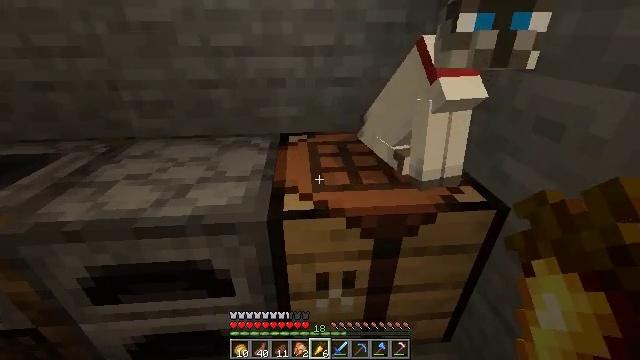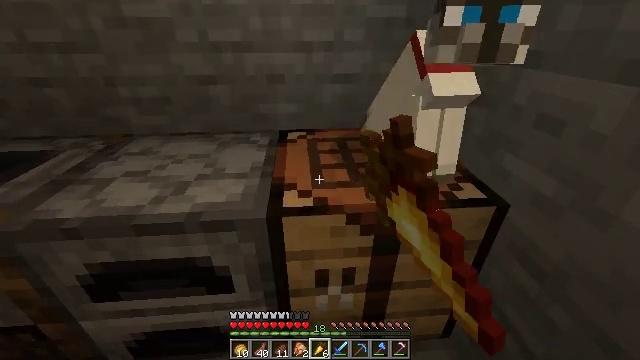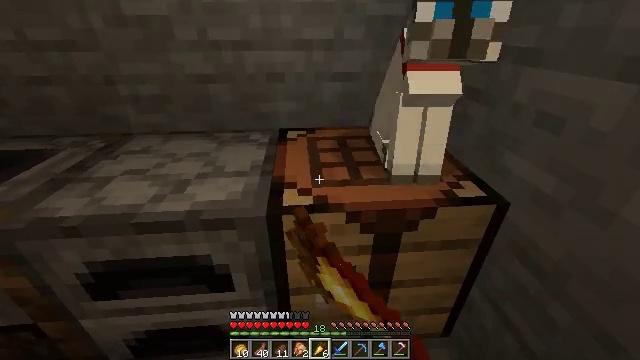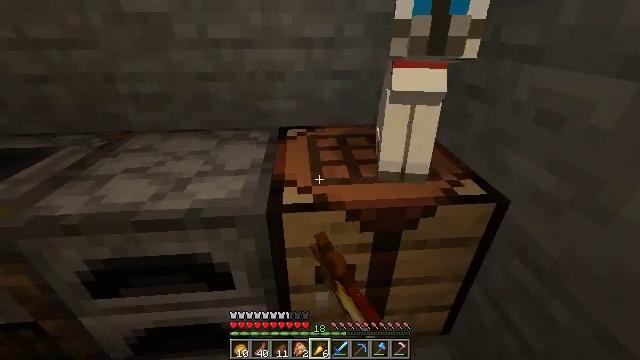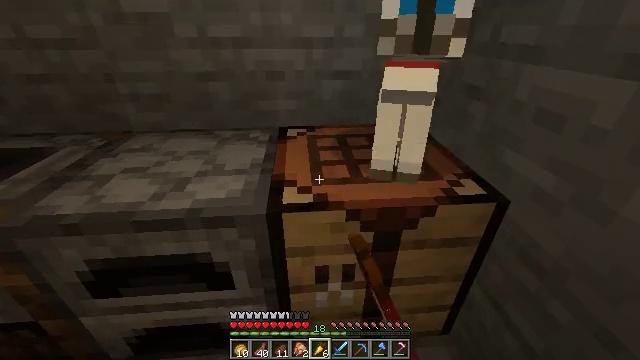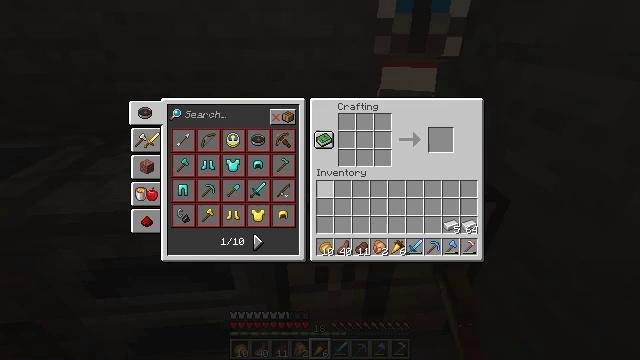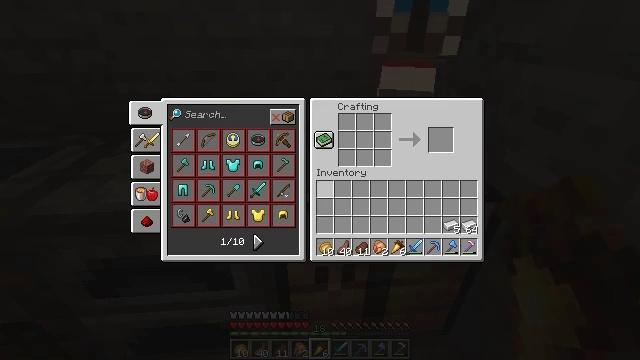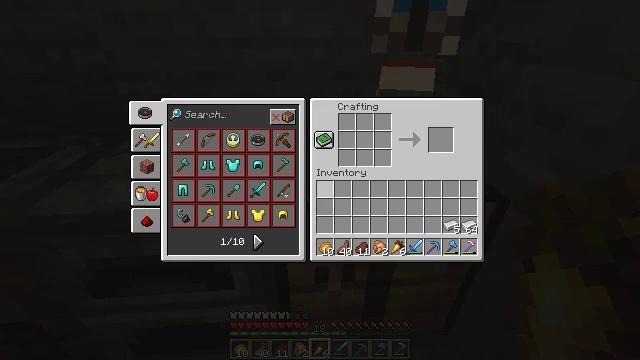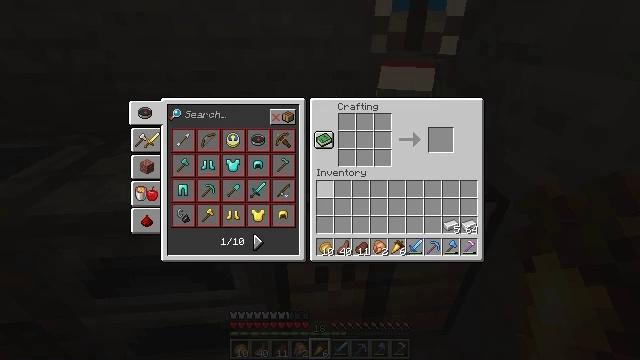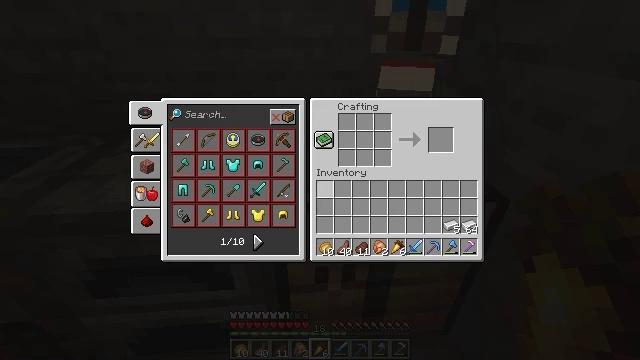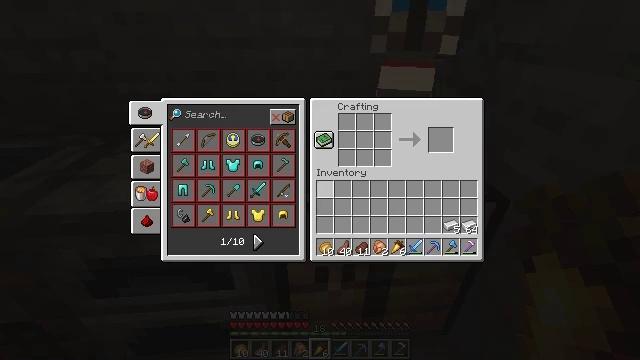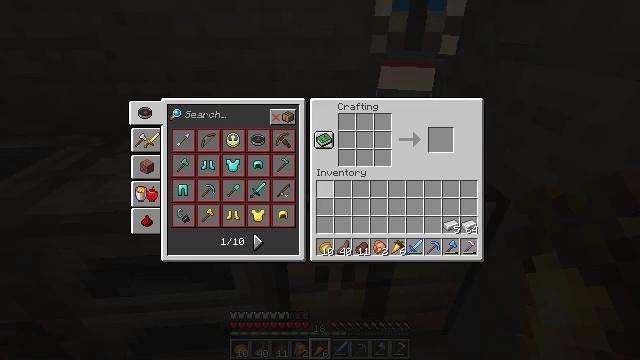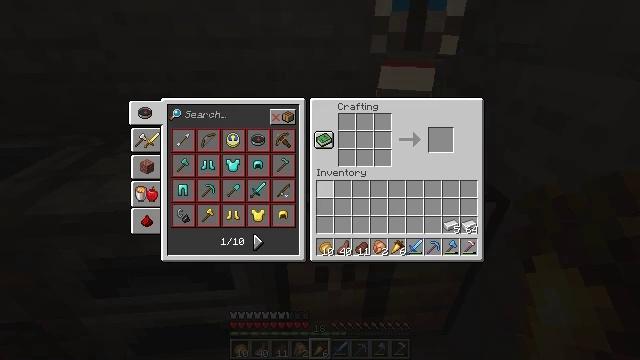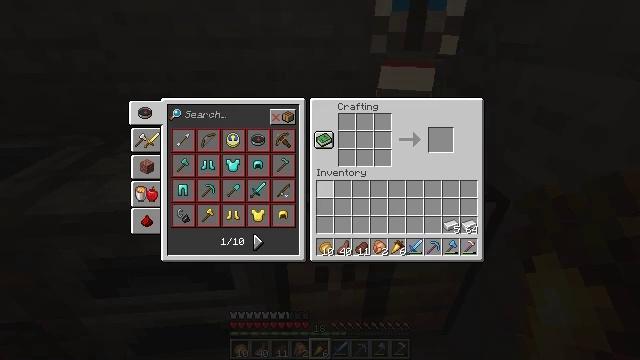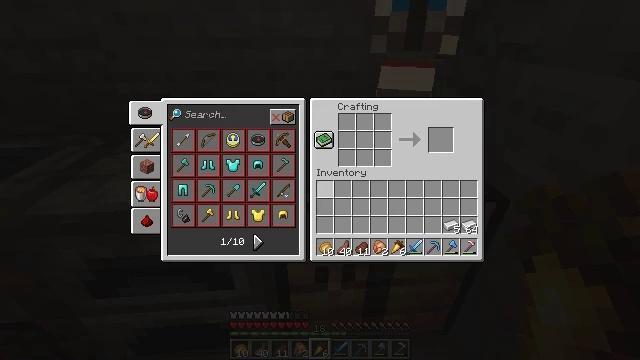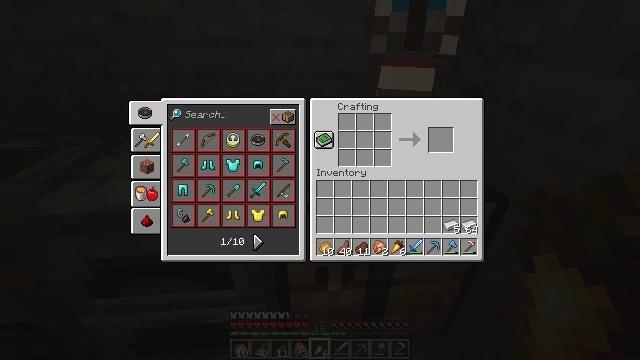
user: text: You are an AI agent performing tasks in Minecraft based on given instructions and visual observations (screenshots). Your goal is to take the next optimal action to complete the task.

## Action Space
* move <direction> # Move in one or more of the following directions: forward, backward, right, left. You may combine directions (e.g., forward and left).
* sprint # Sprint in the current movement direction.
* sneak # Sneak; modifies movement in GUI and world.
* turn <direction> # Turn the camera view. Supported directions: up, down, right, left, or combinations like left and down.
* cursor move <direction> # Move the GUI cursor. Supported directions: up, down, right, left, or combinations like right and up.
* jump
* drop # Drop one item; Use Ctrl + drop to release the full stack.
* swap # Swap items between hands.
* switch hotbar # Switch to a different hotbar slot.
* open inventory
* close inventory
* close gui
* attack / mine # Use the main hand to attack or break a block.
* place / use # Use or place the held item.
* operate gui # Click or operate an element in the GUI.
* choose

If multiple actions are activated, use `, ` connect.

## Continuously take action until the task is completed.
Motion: motion action
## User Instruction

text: Create a tripwire hook using iron ingot, a stick, and a wooden plank.
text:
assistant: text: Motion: use / place
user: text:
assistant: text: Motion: no_op
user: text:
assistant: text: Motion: no_op
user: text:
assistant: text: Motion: no_op
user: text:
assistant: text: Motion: no_op
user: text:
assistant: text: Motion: no_op
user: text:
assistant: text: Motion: no_op
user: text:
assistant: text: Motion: no_op
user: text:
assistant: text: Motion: no_op
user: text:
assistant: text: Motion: no_op
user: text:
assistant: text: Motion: no_op
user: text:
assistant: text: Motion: no_op
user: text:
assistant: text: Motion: no_op
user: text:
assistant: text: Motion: no_op
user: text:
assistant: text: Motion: turn left and up
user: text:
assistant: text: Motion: turn left and up
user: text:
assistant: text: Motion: turn left and up
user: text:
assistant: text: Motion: turn left
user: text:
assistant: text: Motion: no_op
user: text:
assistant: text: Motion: no_op
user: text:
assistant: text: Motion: turn down
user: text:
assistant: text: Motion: no_op
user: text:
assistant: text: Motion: no_op
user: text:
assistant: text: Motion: no_op
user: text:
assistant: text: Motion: no_op
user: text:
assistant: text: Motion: no_op
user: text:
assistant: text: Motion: attack / mine
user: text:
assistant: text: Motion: attack / mine
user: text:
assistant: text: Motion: attack / mine
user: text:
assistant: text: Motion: no_op